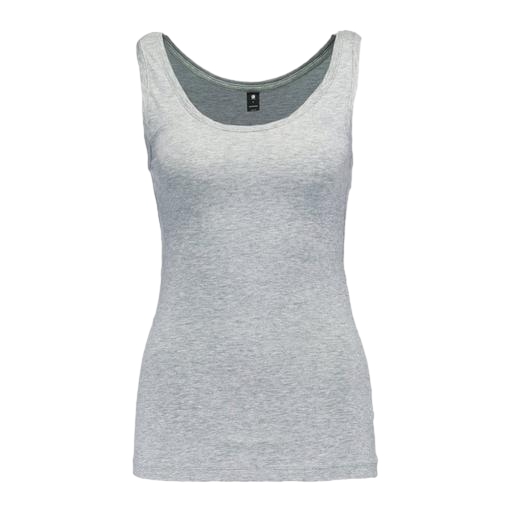
woman's tank top, grey tank top, grey and white tank top, white background